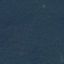
Land use / land cover: Forest